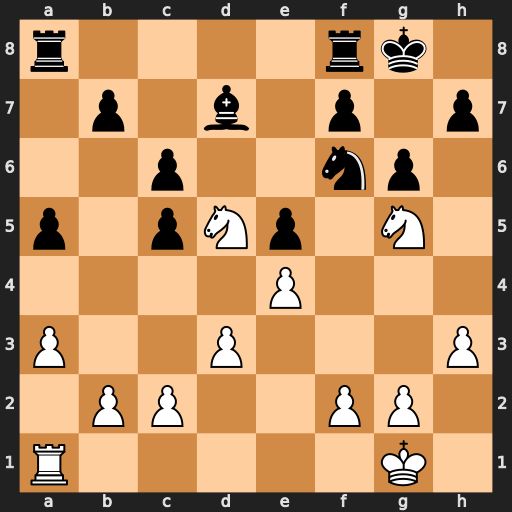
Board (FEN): r4rk1/1p1b1p1p/2p2np1/p1pNp1N1/4P3/P2P3P/1PP2PP1/R5K1
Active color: w
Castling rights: -
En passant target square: -
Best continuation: Nxf6+ Kg7 Nxd7